Field crop: tomato
Growth stage: 2
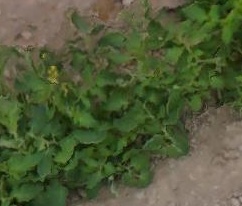
Species: tomato